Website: home-depot
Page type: delivery-shipping
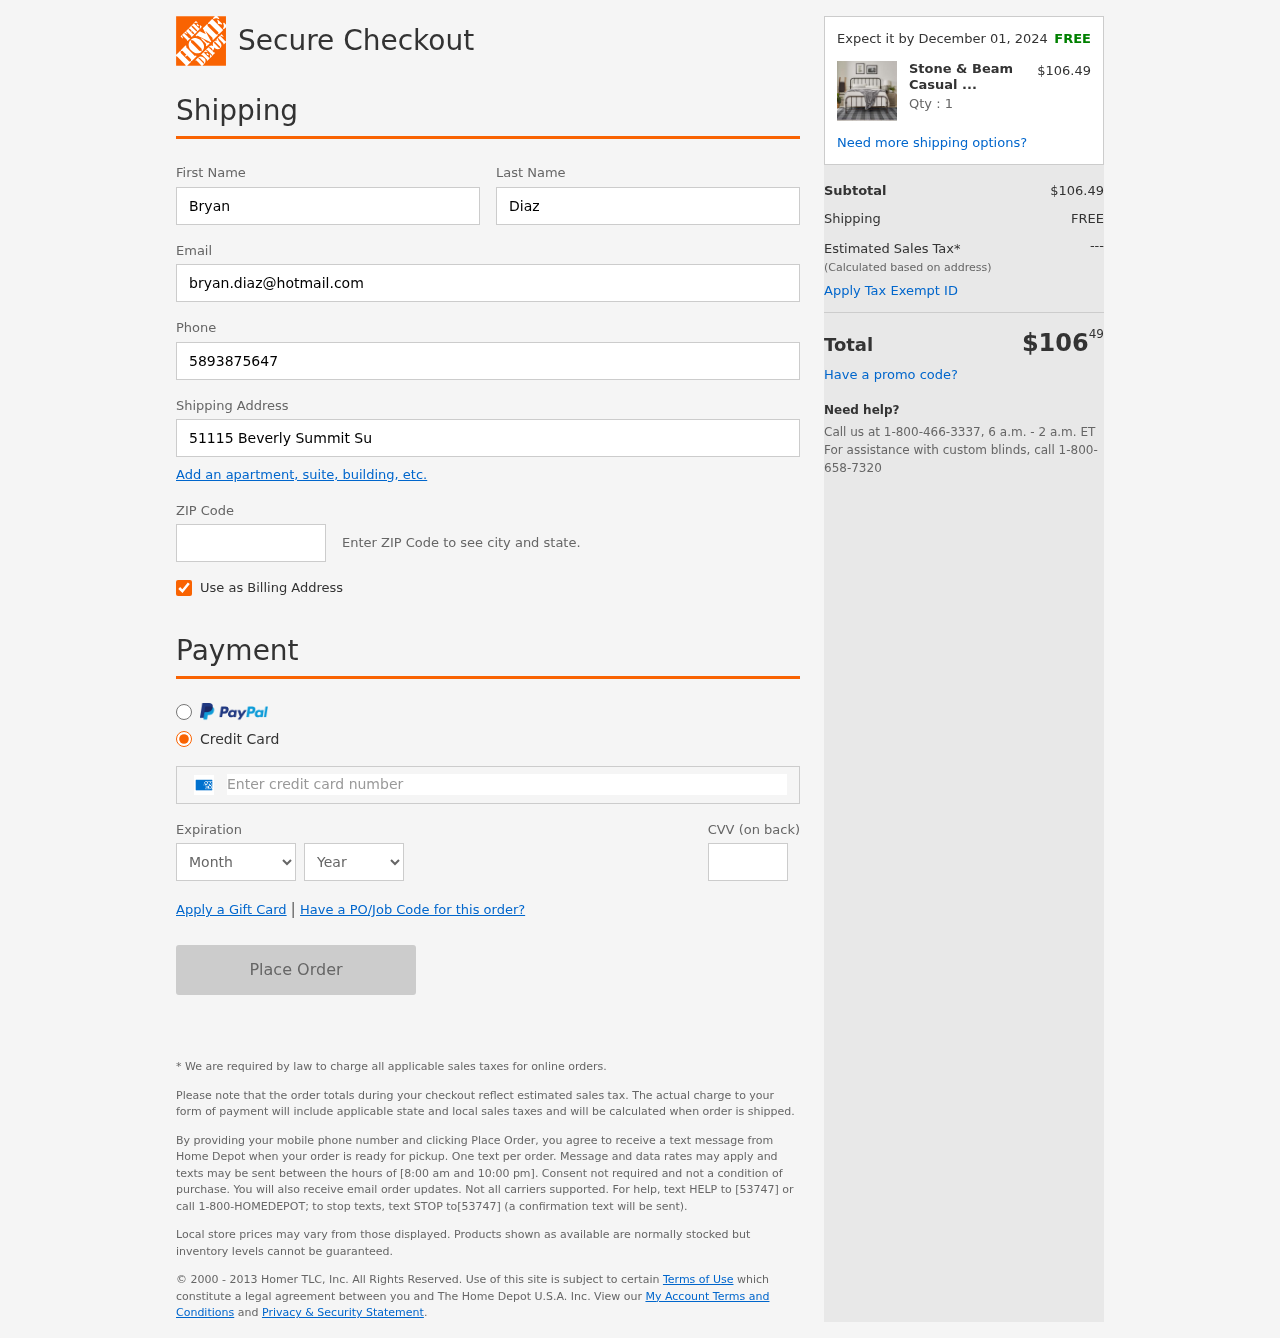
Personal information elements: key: PII_CARD_CVV
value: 5387
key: PII_CARD_EXPIRY_MONTH
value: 06
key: PII_CARD_EXPIRY_YEAR
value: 30
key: PII_CARD_NUMBER
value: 3737 5029 2578 068
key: PII_EMAIL
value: bryan.diaz@hotmail.com
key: PII_FIRSTNAME
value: Bryan
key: PII_LASTNAME
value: Diaz
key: PII_PHONE
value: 5893875647
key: PII_POSTCODE
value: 38965
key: PII_STREET
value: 51115 Beverly Summit Suite 195
Product elements: key: PRODUCT1_NAME
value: Stone & Beam Casual Plaid Rug
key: PRODUCT1_PRICE
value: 106.49
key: PRODUCT1_QUANTITY
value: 1
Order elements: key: ORDER_DELIVERY_DATE
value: Expect it by December 01, 2024
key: ORDER_SUBTOTAL
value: $106.49
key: ORDER_SHIPPING_COST
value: FREE
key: ORDER_TOTAL
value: $10649